Current action and preconditions to check: path_clear

Your task: For each precondition in the list above, predict whether it will hold at this action.

Consider the current scene as observed from the mobile robot's camera, and analyze the predicted future states of all dynamic agents (e.g., people, animals, vehicles, or any moving entities) within the NEXT SECOND.

IMPORTANT: Only answer "very likely" if you are absolutely certain—based on strong, clear evidence—that a dynamic agent will violate the precondition in the predicted future state. Do NOT answer "very likely" for unlikely, ambiguous, or low-probability risks.

Ask yourself for each precondition: Is there a high probability, with clear and convincing evidence, that the predicted future states of any dynamic agent will interfere with the predicted future state of the currently executing action within the NEXT SECOND, causing that precondition to fail?

Assess the risk level based on these predictions. Use "likely" or "very likely" if motions create a clear risk of interference.

Use "neutral" or "improbable" if agents are nearby but their predicted paths are clearly diverging or non-conflicting.

Failure Risk Categories: "very improbable", "improbable", "neutral", "likely", "very likely"

Answer Format: Output ONLY the probability_of_failure value from these categories: "very improbable", "improbable", "neutral", "likely", "very likely"

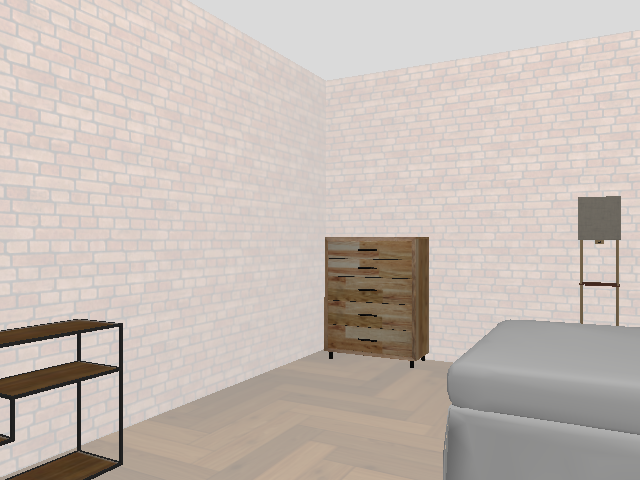

Answer: very improbable